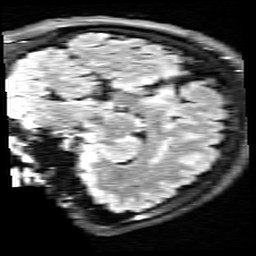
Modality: FLAIR
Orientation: sagittal
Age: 23
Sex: male
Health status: healthy
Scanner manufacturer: siemens
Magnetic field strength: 3 T
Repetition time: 9 s
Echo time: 0.088 s